Interaction volume radius: 10 \u00c5
Interaction volume height: 30 \u00c5
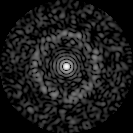
Disorder parameter: 0.8404